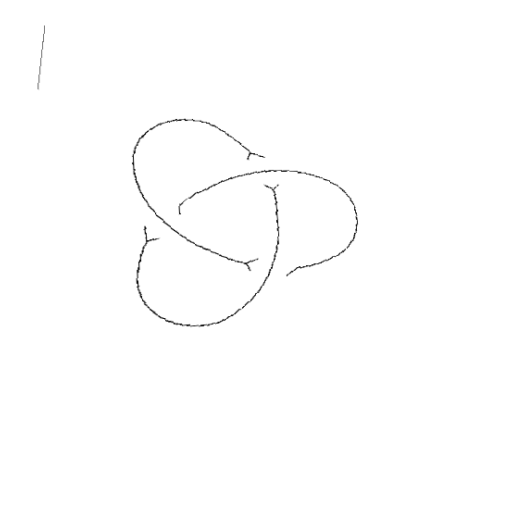
Crossing number: 3